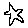
Label: star